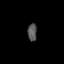
Tissue: lung
Cell type: Epithelial cells
Senescence score: 0.2336
Nuclear area (px): 160
Mean DAPI intensity: 83.537